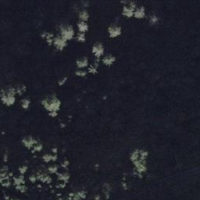
EUNIS habitat code: 43
Species observed at this site:
Petasites albus